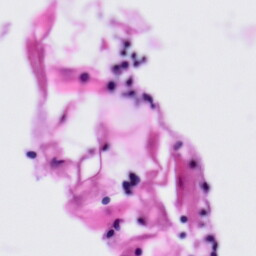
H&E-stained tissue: Tonsil